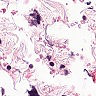
Metastatic tissue present: no